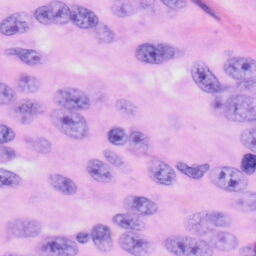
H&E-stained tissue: Skin